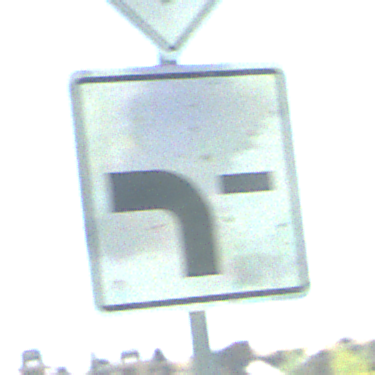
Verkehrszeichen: VerlaufVorfahrtsstrasse6
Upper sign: Vorfahrtsstrasse
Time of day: Midday
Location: Outdoor (Special)
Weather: PartlyCloudy
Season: NotSpecified
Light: Natural